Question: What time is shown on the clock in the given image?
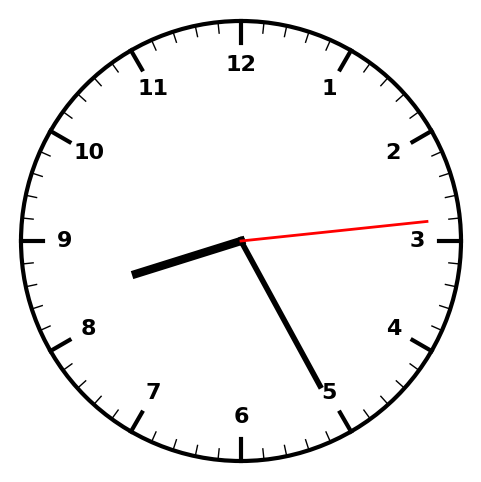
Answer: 08:25:14